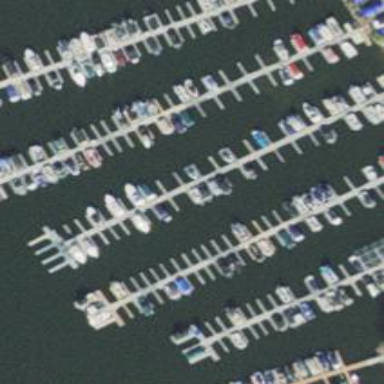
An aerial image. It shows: Man-made pier.